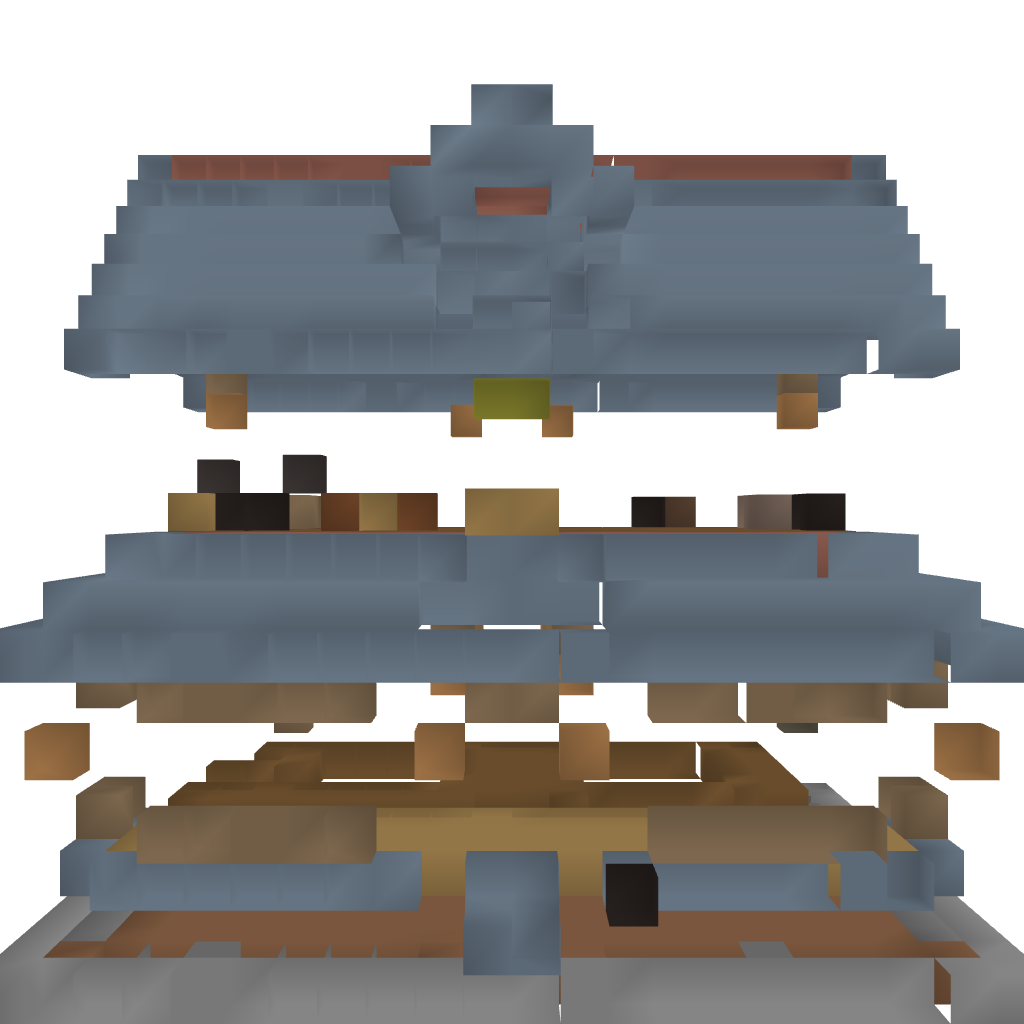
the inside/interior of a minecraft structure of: Farm House for 1.6.0+